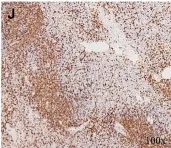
Patches of plasma cells.
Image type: pathology (immunostaining)